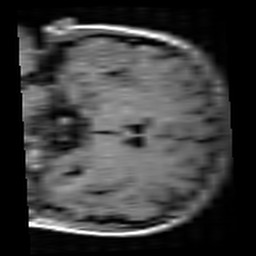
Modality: T1w
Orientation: coronal
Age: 19
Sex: female
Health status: healthy
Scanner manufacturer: siemens
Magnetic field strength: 3 T
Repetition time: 4.1 s
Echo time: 0.0085 s